【题型】解答题　【知识点】解析几何　【难度】easy
已知两点 $A(-4,3)$，$B(3,2)$，过点 $P(0,-1)$ 的直线 $l$ 与线段 $AB$ 有公共点.

\vspace{0.3cm}

\noindent (1) 求直线 $l$ 的斜率 $k$ 的取值范围.

\noindent (2) 求直线 $l$ 的倾斜角的取值范围.
【解答】

\noindent \textbf{【答案】} (1)$(-\infty,-1]\cup[1,+\infty)$或斜率不存在
\noindent (2)$\left[\dfrac{\pi}{4},\dfrac{3\pi}{4}\right]$

\vspace{0.2cm}
\noindent \textbf{【分析】} （1）结合题意由斜率的定义直接求解即可；
\noindent （2）由斜率与倾斜角的关系求解即可；

\vspace{0.2cm}
\noindent \textbf{【详解】} （1）如图，由题意可知
$k_{PA}=\dfrac{3-(-1)}{-4-0}=-1$，
$k_{PB}=\dfrac{2-(-1)}{3-0}=1$

要使直线$l$与线段$AB$有公共点，
则直线$l$的斜率$k$的取值范围是$(-\infty,-1]\cup[1,+\infty)$或斜率不存在.

(2)由题意可知，$l$的倾斜角介于直线$PB$与$PA$的倾斜角之间.
又$PB$的倾斜角是$\dfrac{\pi}{4}$，$PA$的倾斜角是$\dfrac{3\pi}{4}$，
所以直线$l$的倾斜角$\alpha$的取值范围是$\left[\dfrac{\pi}{4},\dfrac{3\pi}{4}\right]$.

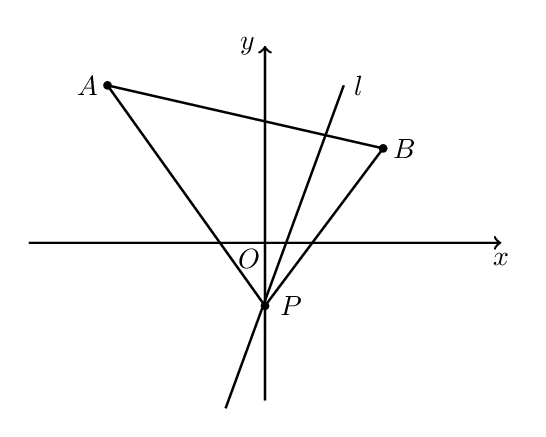